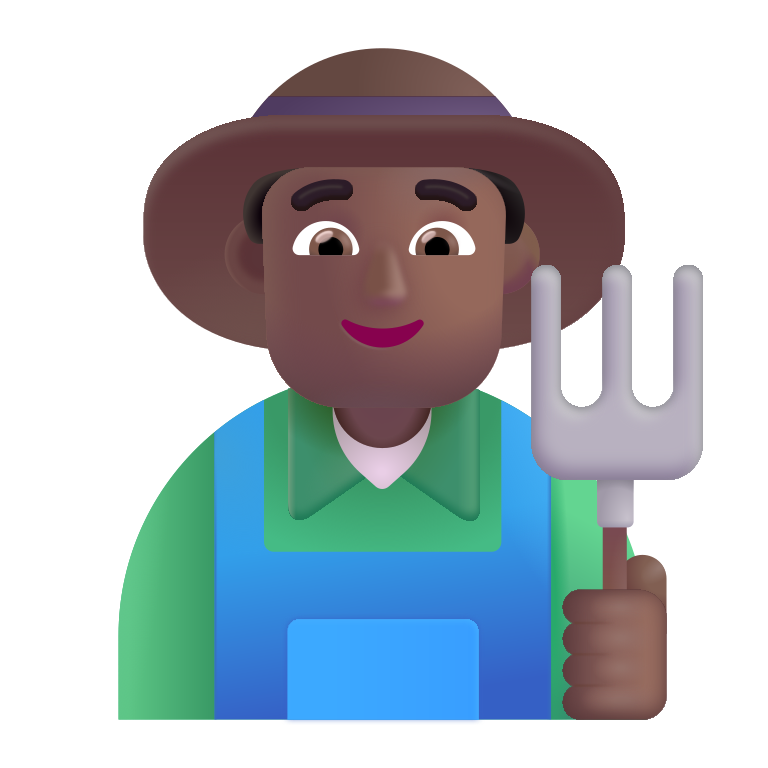
man farmer color  dark